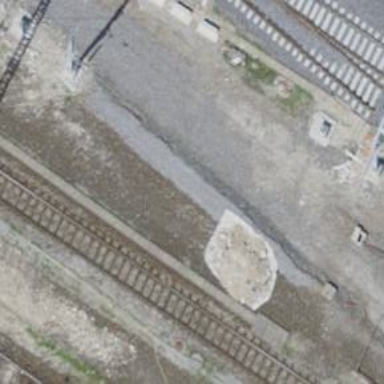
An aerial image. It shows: Siding railway track with electrified contact line.